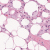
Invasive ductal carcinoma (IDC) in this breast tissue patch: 0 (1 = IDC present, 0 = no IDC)